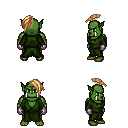
a pixel art fantasy rpg character, male body template, orc, green skin, green robe, white pants, light blonde long mohawk hairstyle, metal gloves, four views (front, back, left, right), 2x2 character sprite sheet, small pixel art, hard edges, no anti-aliasing